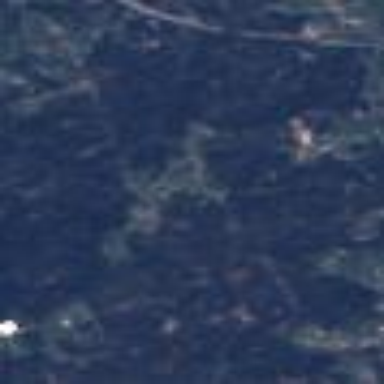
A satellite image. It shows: Mixed evergreen forest area.